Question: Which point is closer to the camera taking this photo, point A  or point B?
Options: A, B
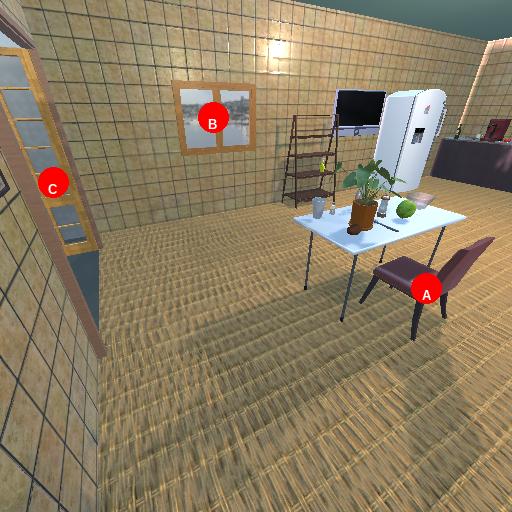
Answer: A